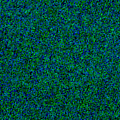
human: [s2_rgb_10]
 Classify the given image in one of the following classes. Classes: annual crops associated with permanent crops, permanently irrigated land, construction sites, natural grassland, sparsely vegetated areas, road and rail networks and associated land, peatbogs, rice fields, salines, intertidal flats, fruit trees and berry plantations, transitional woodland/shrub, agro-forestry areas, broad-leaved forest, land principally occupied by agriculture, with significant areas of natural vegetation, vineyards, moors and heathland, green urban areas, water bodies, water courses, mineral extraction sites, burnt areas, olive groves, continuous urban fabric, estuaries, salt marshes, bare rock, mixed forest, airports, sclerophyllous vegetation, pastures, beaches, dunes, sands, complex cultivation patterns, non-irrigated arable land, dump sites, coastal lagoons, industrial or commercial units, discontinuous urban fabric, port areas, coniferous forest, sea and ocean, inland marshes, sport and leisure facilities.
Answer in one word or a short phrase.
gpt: sea and ocean